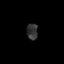
Tissue: prostate
Cell type: T cells
Senescence score: 0.3221
Nuclear area (px): 179
Mean DAPI intensity: 50.492